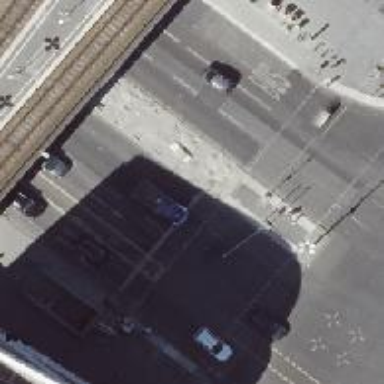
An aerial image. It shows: Road with traffic signals.